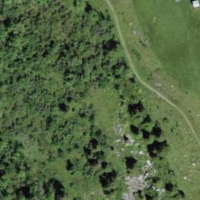
EUNIS habitat code: 23
Species observed at this site:
Cirsium vulgare
Carduus defloratus
Saxifraga rotundifolia
Parnassia palustris
Rumex alpinus
Aster amellus